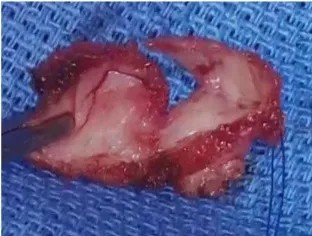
Macroscopic findings during surgery. (B) A yellowish-white viscous mucous material is found in the mass. There are no thrombi inside or outside the cyst. RA, right atrium; RV, right ventricle; LA, left atrium; LV, left ventricle; SVC, superior vena cava; IVC, inferior vena cava.
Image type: medical_photograph (other_medical_photograph)